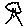
Label: tree